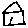
Label: house